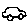
Label: car